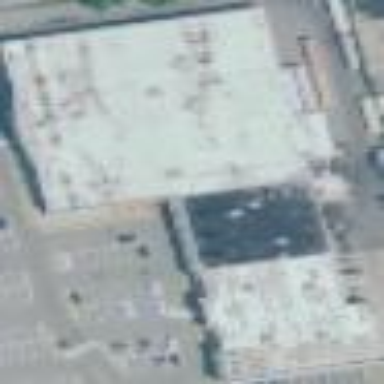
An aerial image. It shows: Retail building.